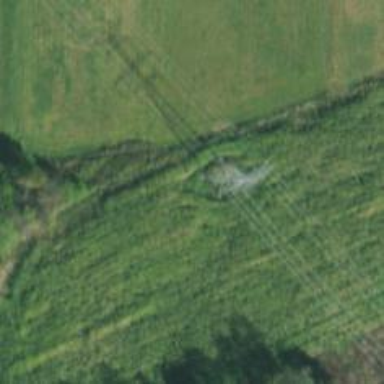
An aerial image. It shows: Lattice structure tower used for power transmission.